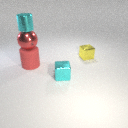
large red metal sphere above large red rubber cylinder